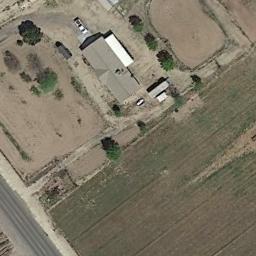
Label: sparse_residential